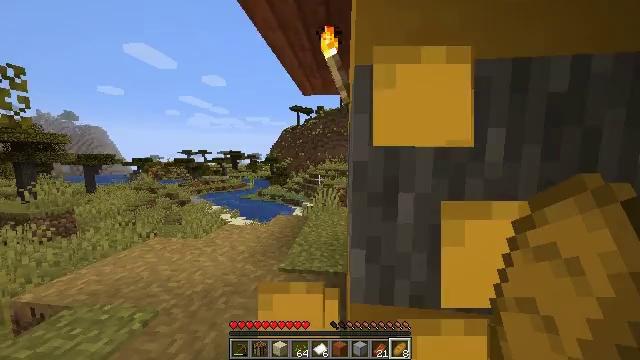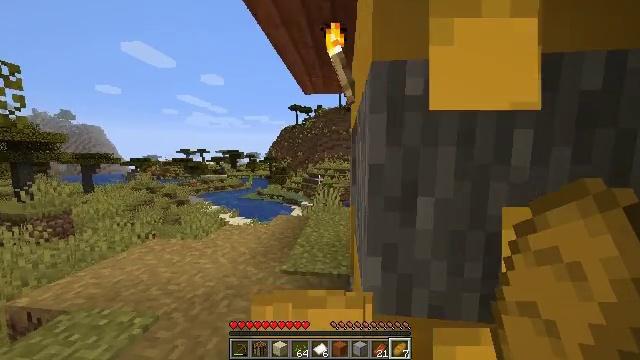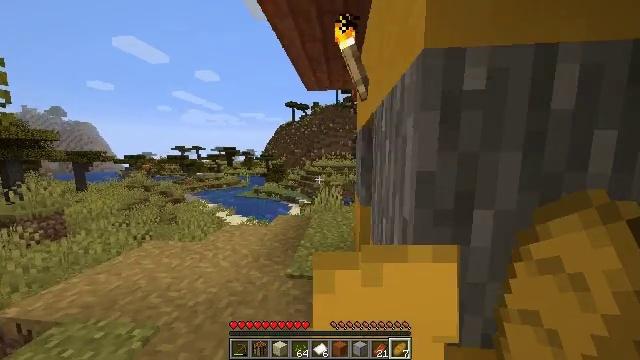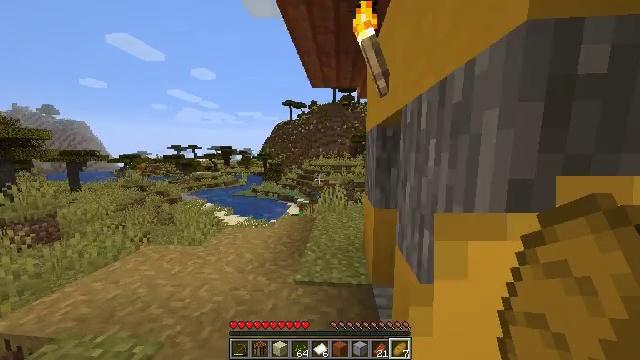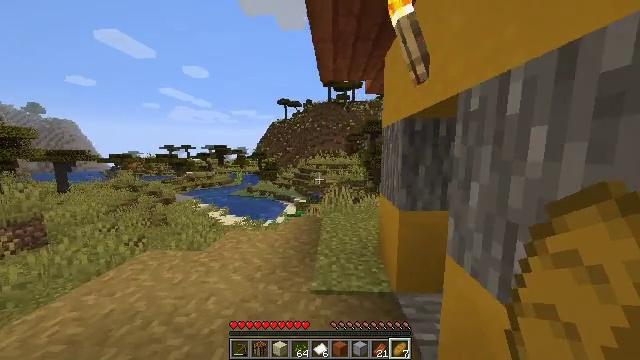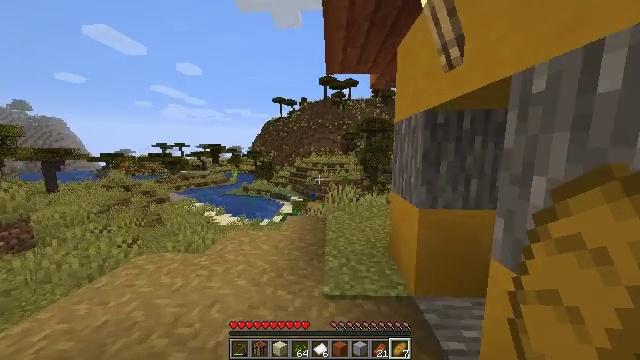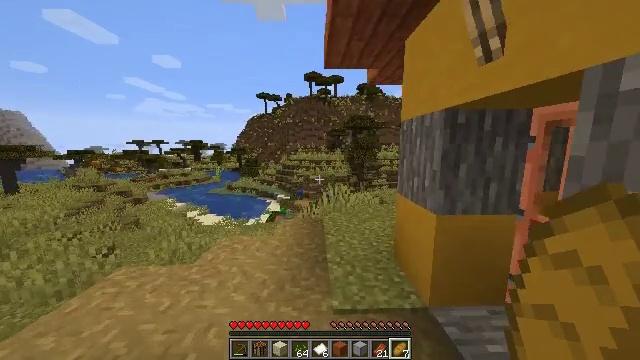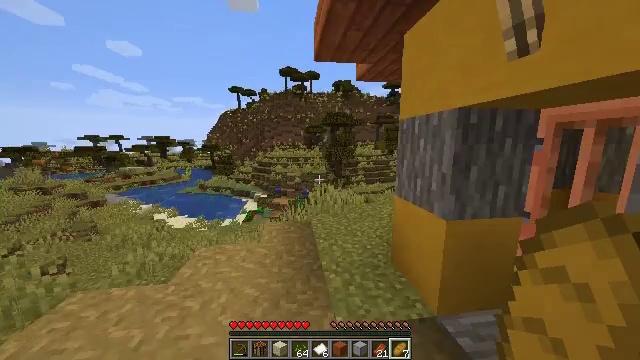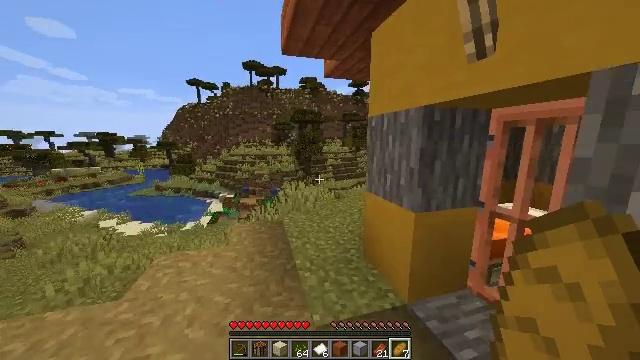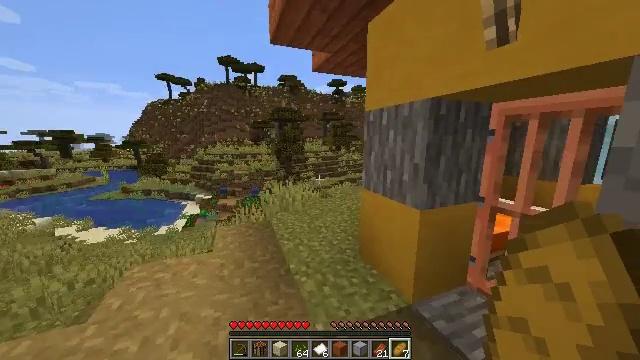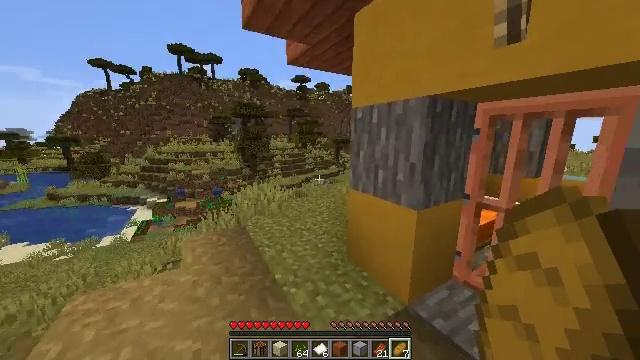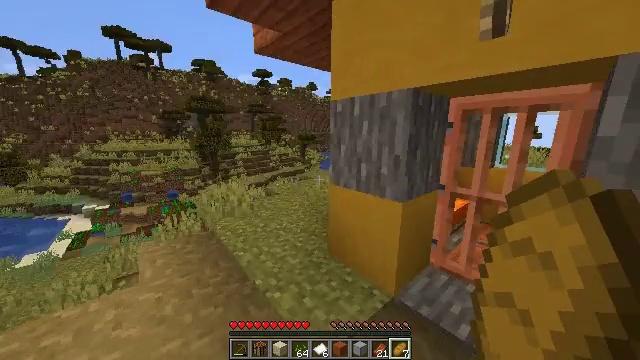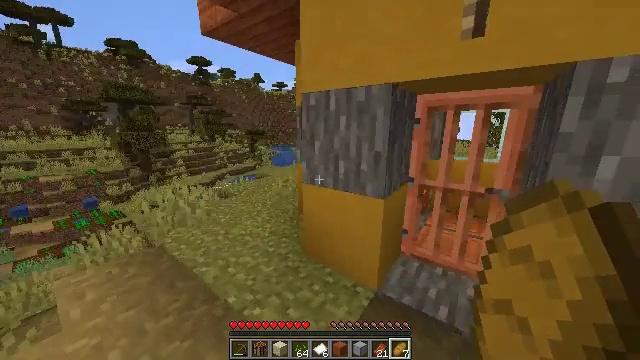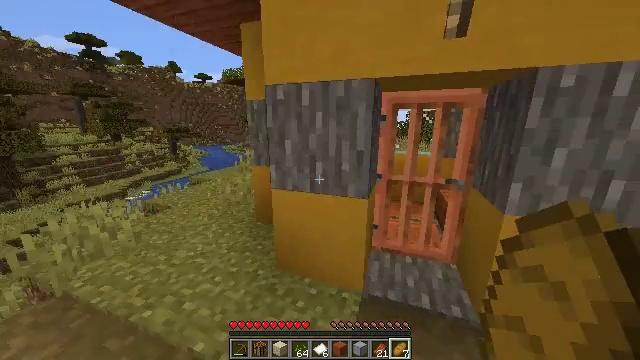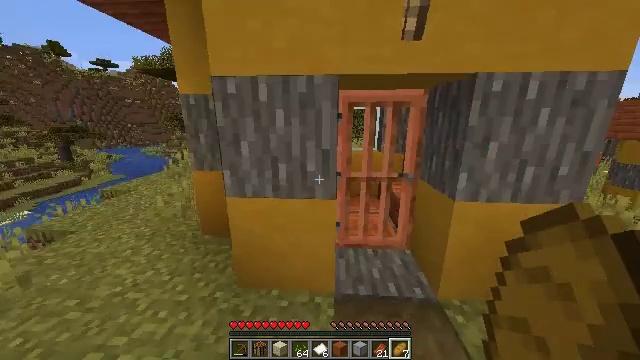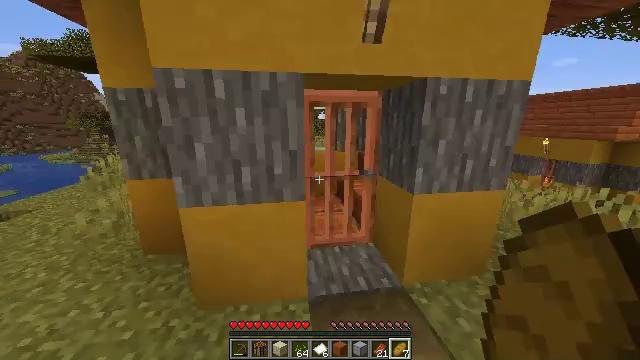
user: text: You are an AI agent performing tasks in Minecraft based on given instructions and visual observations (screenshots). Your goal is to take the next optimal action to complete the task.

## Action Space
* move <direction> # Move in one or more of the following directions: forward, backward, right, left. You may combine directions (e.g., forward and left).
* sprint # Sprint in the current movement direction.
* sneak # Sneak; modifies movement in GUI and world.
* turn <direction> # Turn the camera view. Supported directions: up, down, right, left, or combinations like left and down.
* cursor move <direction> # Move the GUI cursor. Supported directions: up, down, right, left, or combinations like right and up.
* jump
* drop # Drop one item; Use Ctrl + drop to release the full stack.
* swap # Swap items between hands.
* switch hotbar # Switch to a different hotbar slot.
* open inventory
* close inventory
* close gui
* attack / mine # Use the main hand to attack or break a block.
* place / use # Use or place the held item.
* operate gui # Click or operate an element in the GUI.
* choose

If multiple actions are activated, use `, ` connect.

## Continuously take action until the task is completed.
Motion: motion action
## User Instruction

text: Mine the orange bed.
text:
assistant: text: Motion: move forward and move left, use / place
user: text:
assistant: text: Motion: move forward and move left, use / place
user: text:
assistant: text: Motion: move forward and move left, use / place
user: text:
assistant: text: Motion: move forward and move left, turn right, use / place
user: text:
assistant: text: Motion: move forward and move left, turn right, use / place
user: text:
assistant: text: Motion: move forward and move left, turn right, use / place
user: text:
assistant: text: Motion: move forward and move left, turn right, use / place
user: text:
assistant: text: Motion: move forward and move left, turn right
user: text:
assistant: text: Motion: move forward and move left, turn right
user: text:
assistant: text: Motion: move forward and move left, turn right and down
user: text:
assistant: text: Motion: move forward and move left, turn right
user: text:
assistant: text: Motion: move forward and move left, turn right and down
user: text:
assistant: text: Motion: move forward and move left, turn right
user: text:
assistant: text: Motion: move forward and move left, turn right
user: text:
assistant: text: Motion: turn right
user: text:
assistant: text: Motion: turn right
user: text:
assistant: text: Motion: move forward
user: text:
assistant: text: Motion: move forward
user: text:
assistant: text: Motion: move forward
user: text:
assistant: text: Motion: move forward and move right, use / place
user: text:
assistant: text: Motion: move forward and move right, use / place
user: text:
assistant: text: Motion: move forward and move right, use / place
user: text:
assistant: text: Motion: move forward and move right, use / place
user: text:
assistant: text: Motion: move forward, use / place
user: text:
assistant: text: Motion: move forward, turn left and down
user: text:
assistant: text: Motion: move forward, turn left and down
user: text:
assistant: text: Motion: move forward, turn left
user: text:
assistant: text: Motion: move forward
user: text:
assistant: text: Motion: move forward
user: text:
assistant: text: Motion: move forward